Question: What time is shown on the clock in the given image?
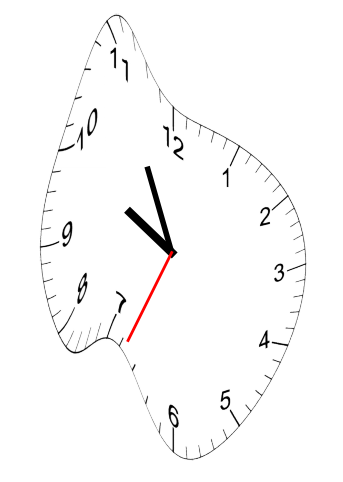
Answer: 09:55:34